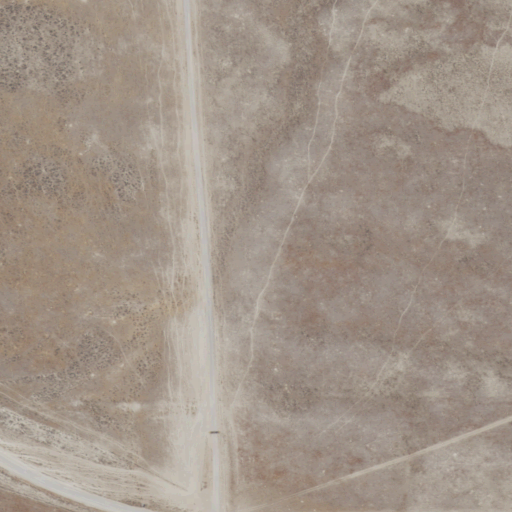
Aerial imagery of valley in Idaho named Cow Canyon containing grassland, shrub, open development, and low intensity development